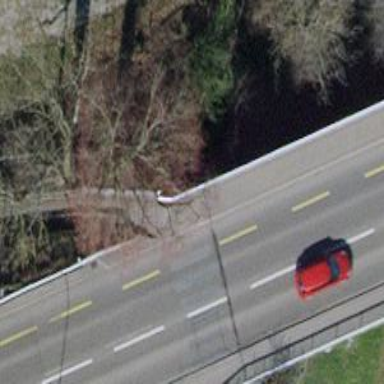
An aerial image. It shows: Sidewalk along the footway.